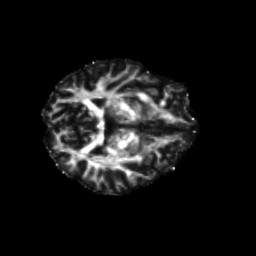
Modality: FA
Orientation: axial
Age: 41
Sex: male
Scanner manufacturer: siemens
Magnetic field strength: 3 T
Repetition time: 8.6 s
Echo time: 0.095 s